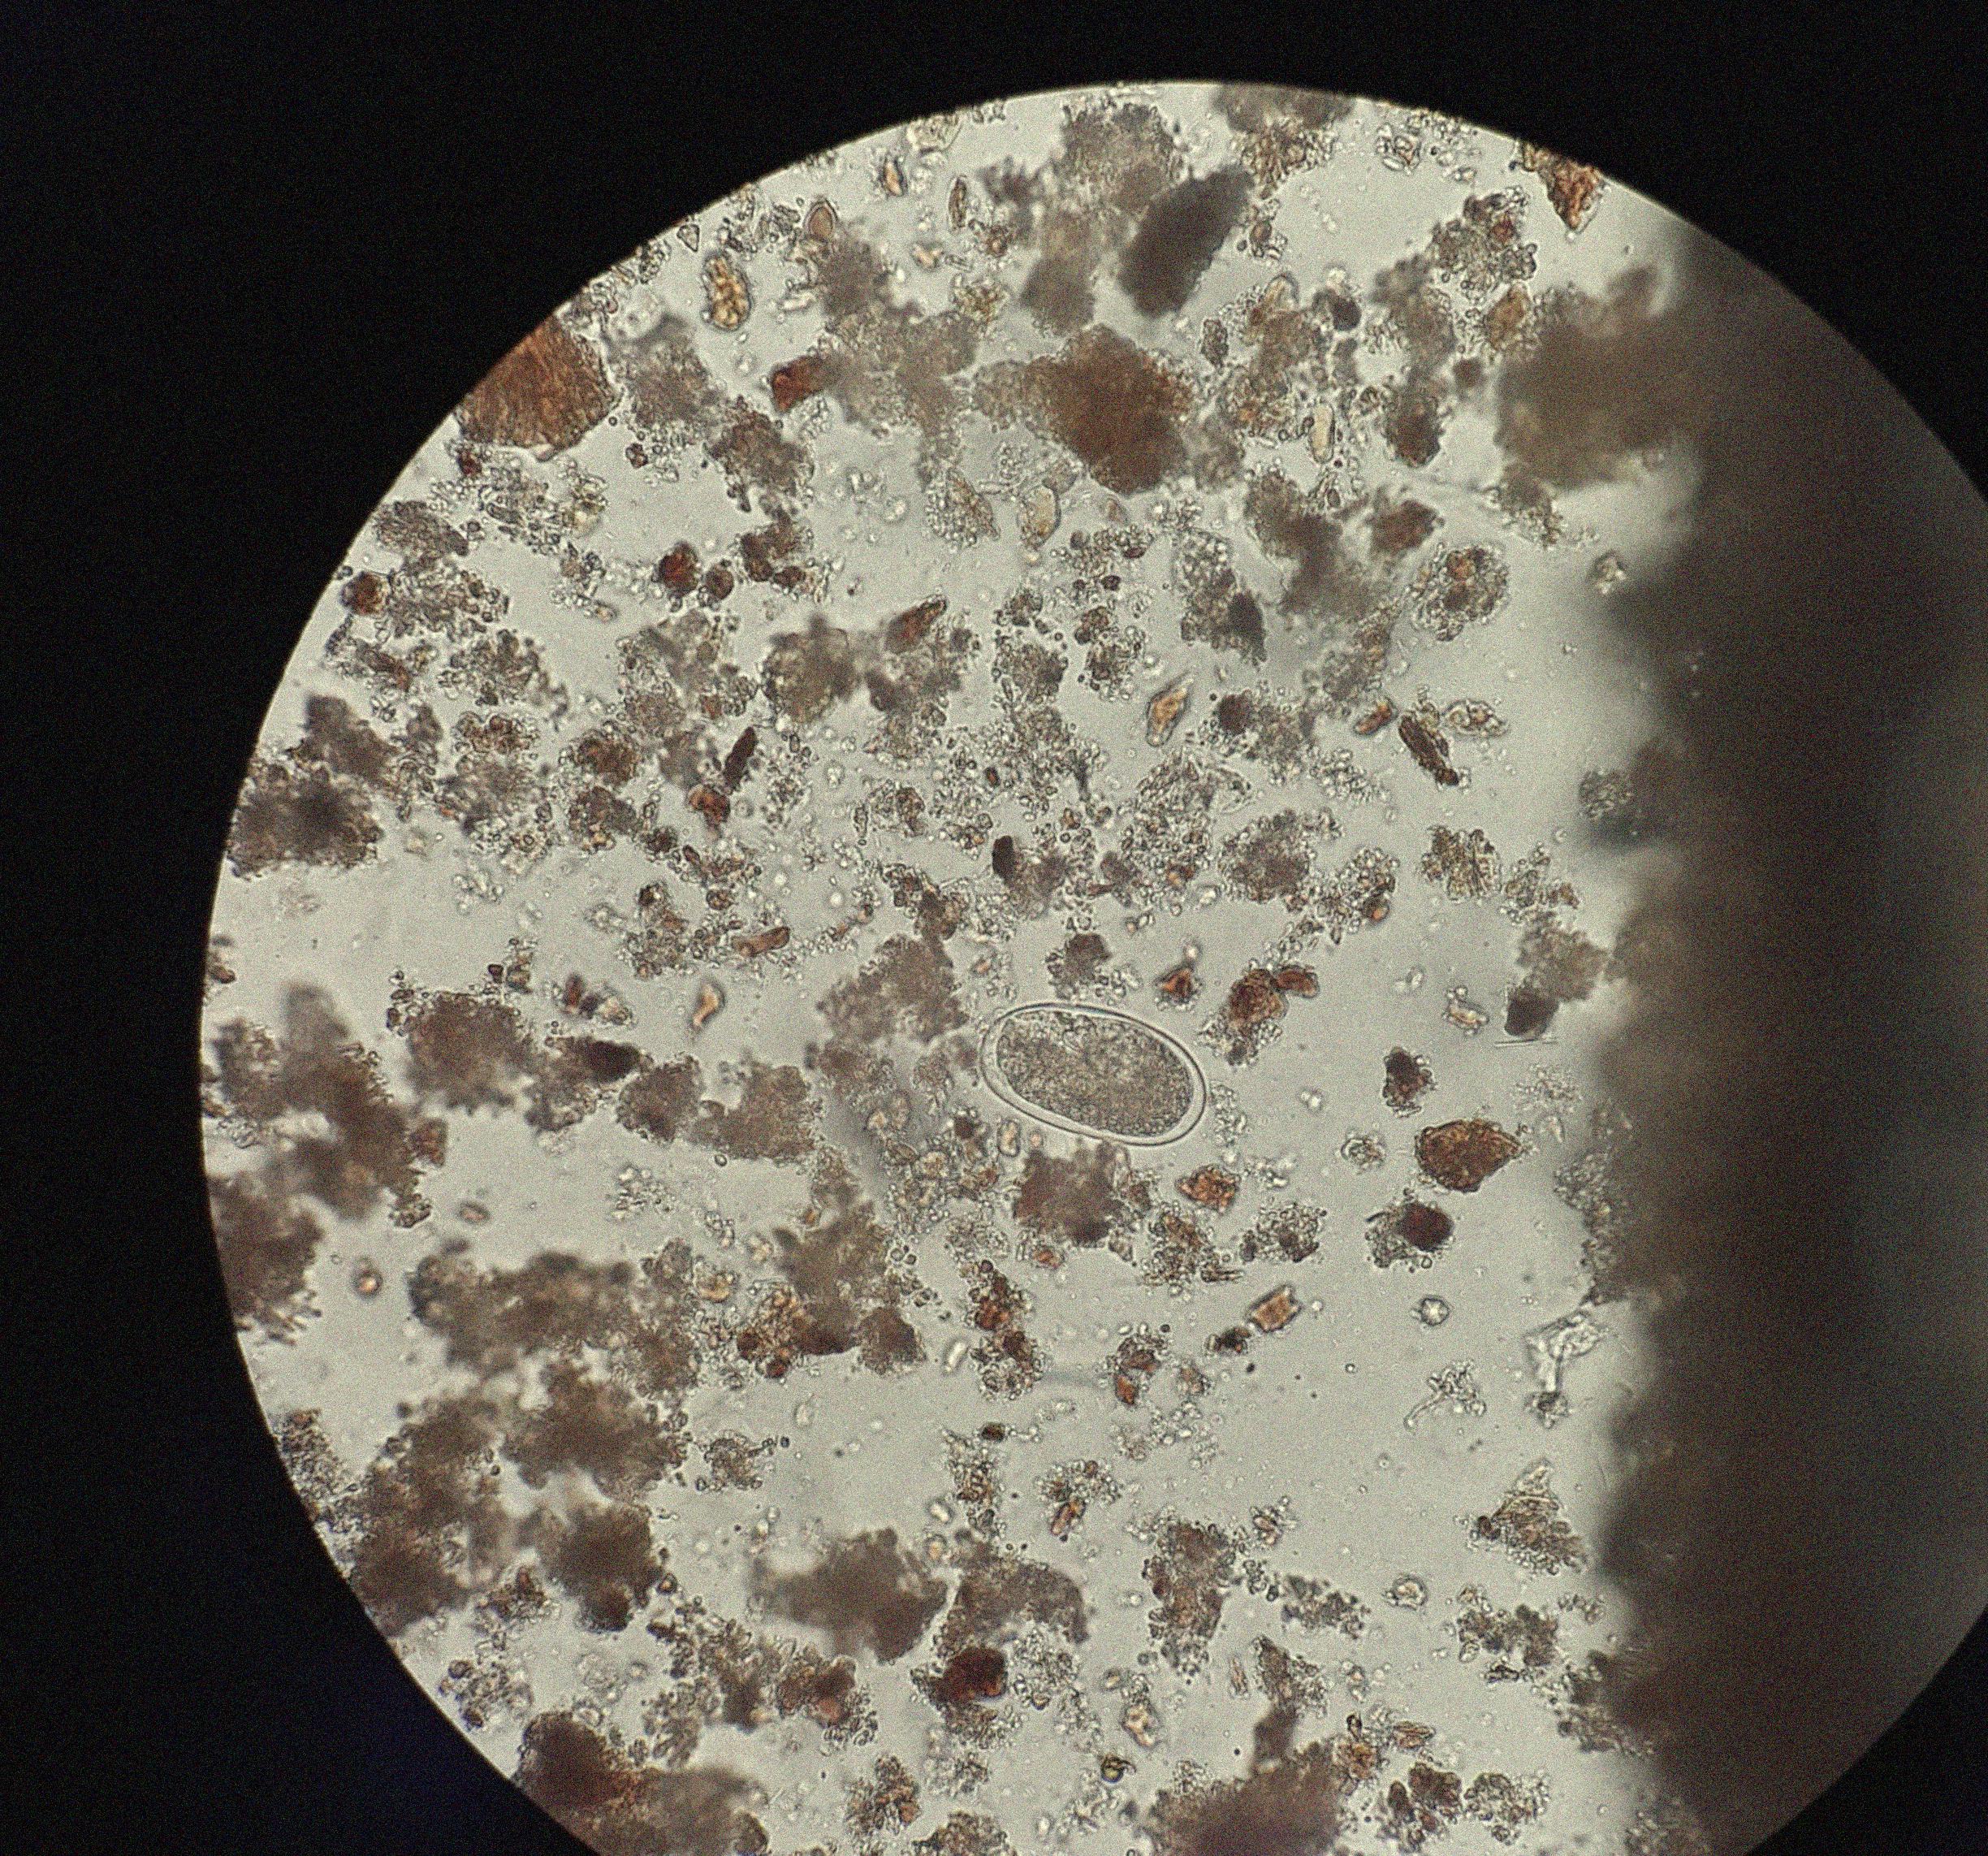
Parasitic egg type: Hookworm egg